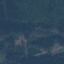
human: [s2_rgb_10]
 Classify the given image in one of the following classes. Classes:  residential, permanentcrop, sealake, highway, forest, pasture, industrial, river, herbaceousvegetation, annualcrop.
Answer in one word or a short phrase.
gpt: Forest